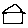
Label: house